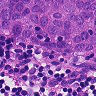
Metastatic tissue present: yes